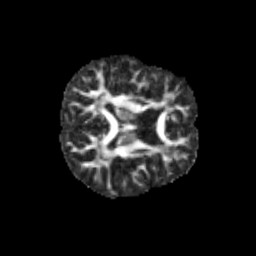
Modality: FA
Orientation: axial
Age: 13
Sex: female
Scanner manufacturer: siemens
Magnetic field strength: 3 T
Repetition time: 3.8 s
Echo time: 0.07 s